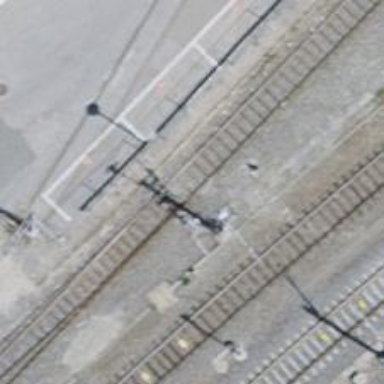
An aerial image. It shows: Railway switch.